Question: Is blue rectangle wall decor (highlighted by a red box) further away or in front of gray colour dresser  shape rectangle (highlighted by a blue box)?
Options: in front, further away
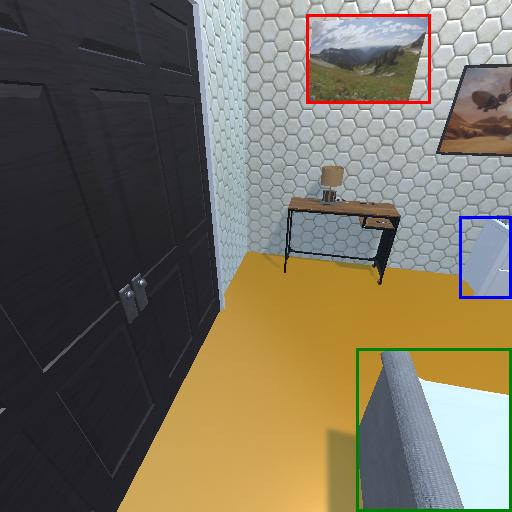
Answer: in front